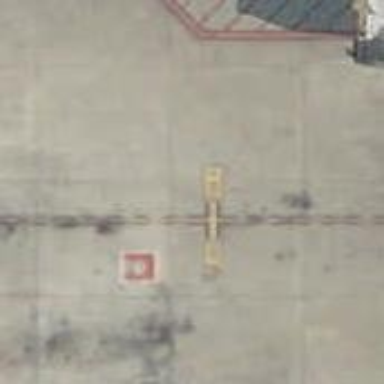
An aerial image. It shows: Airport parking position.